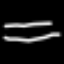
Label: line